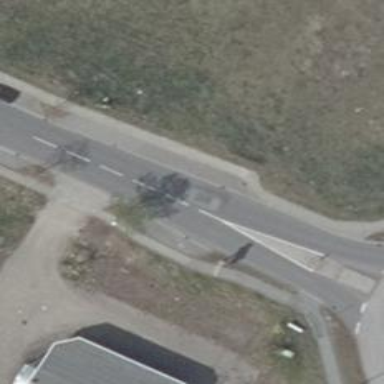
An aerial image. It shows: Unclassified road with asphalt surface.